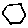
Label: hexagon